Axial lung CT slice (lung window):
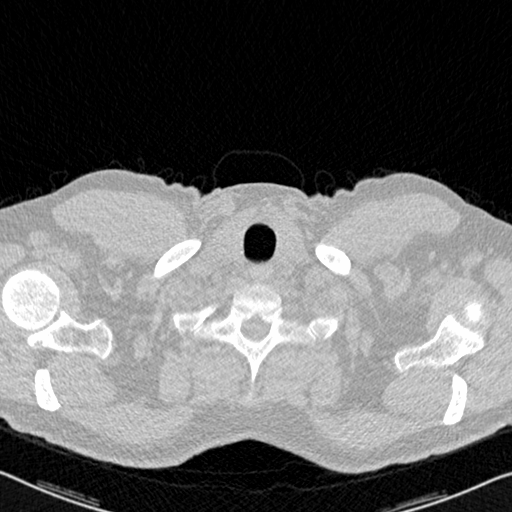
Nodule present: no